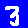
Digit: 3